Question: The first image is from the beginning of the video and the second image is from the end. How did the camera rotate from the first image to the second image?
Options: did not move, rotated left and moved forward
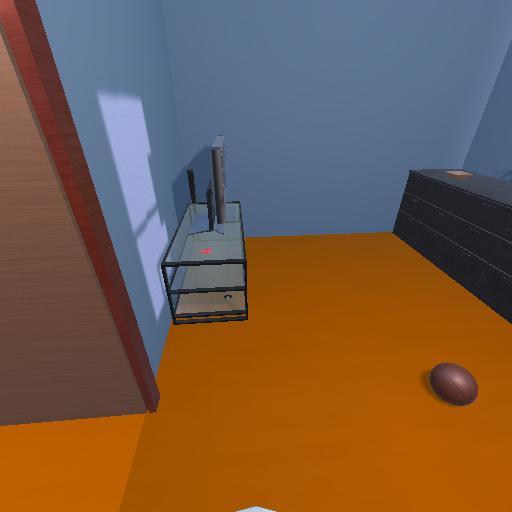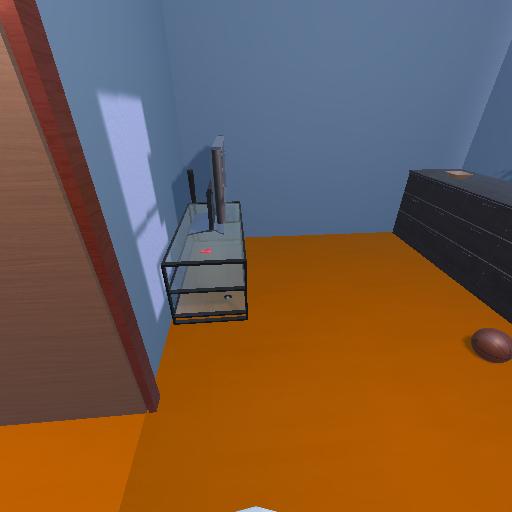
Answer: did not move